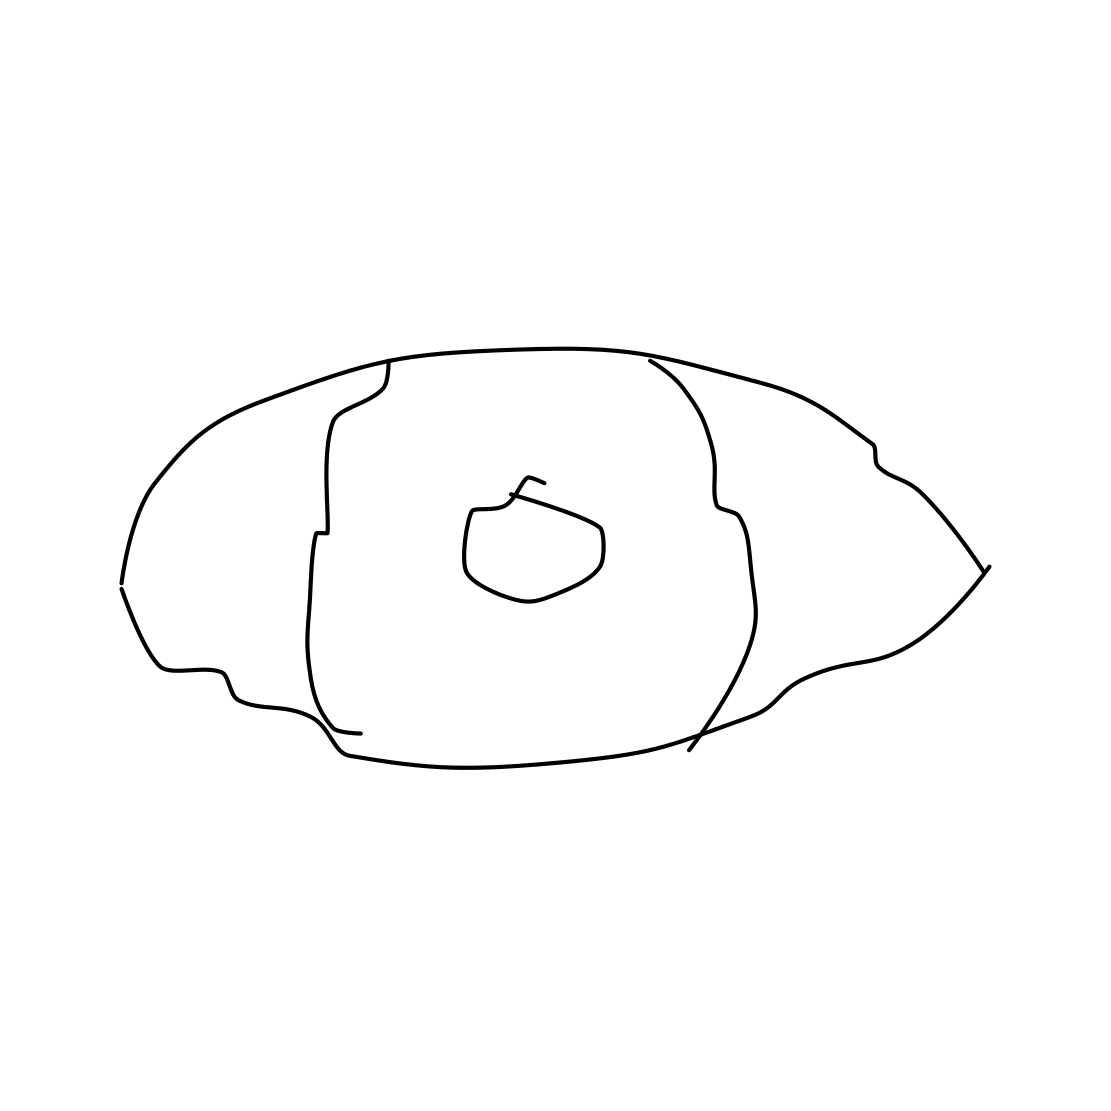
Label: eye